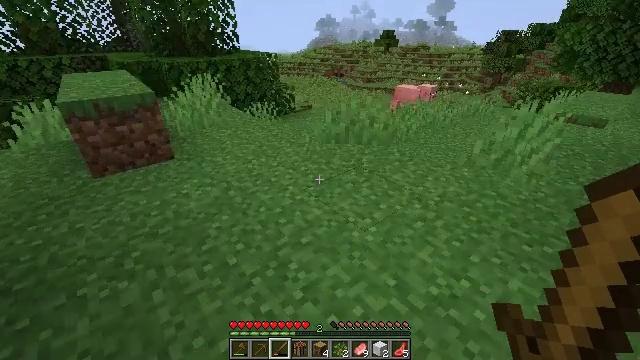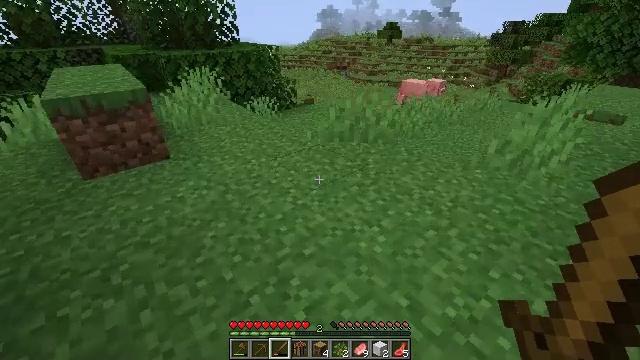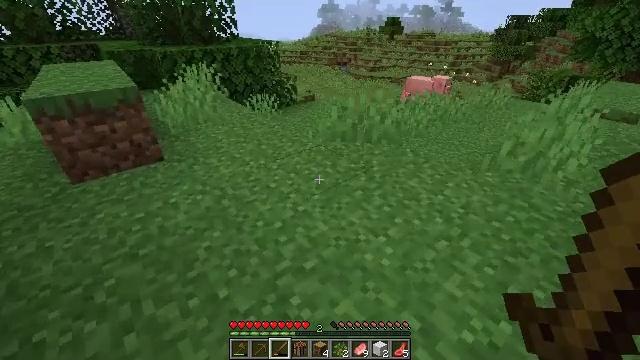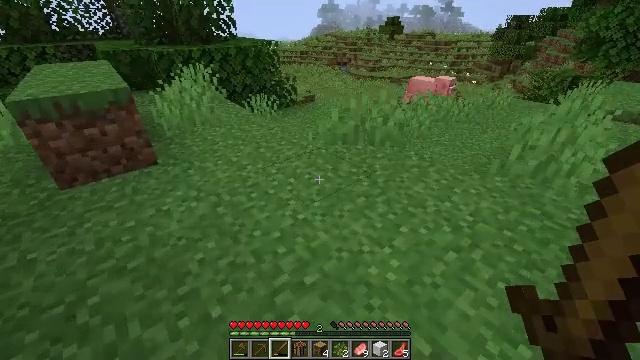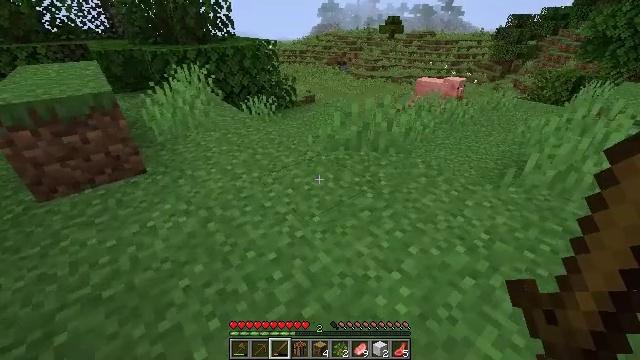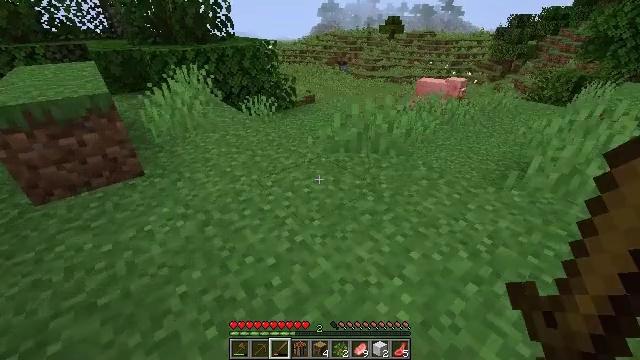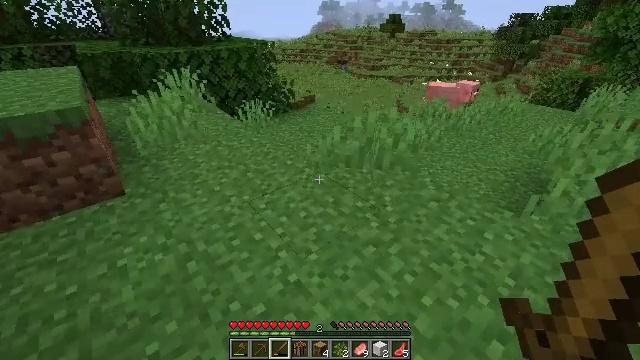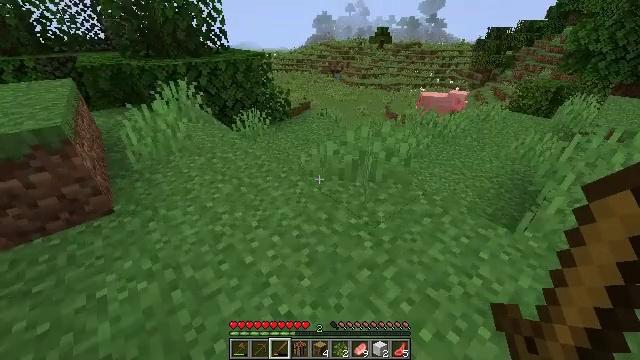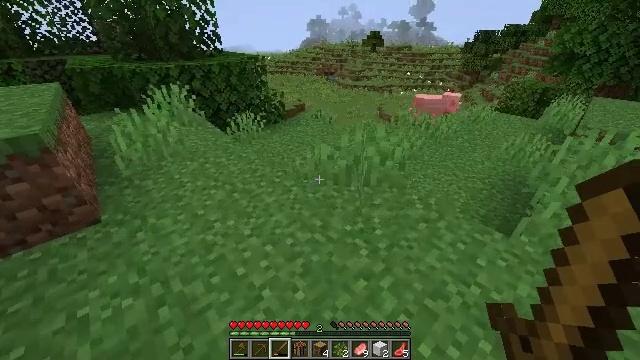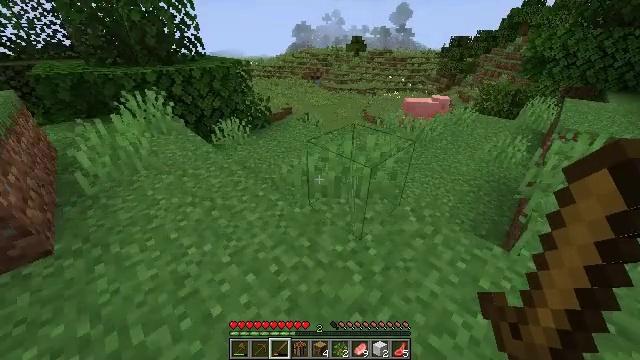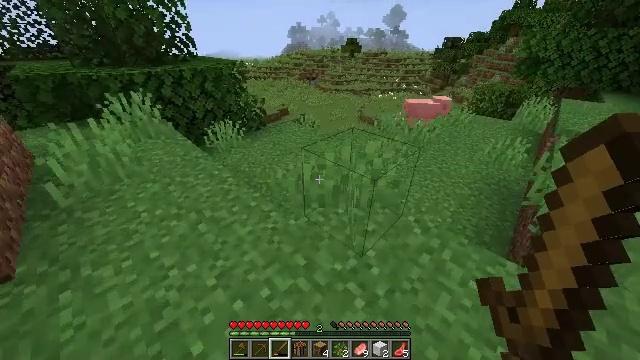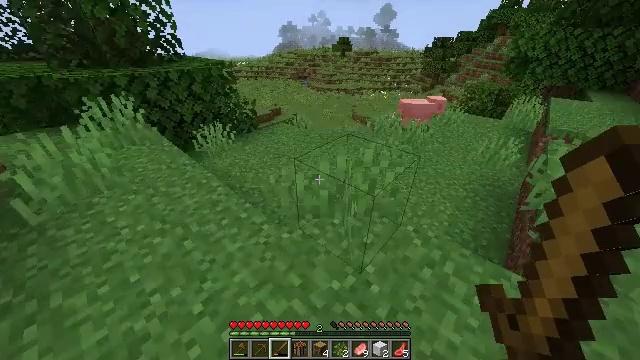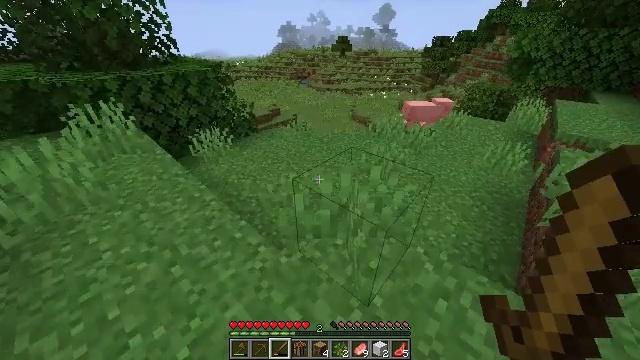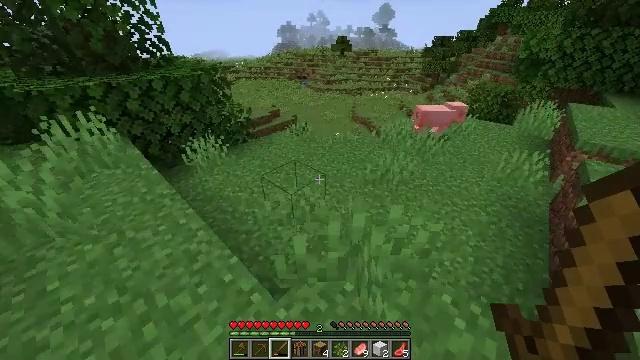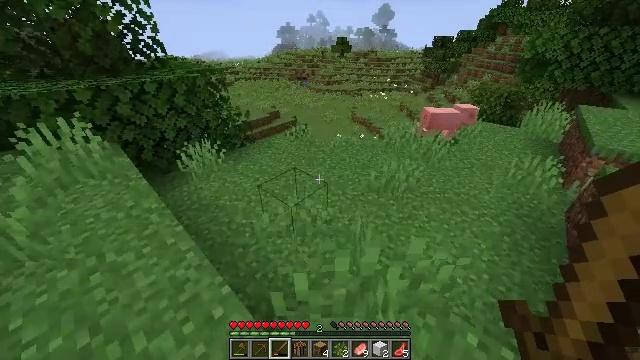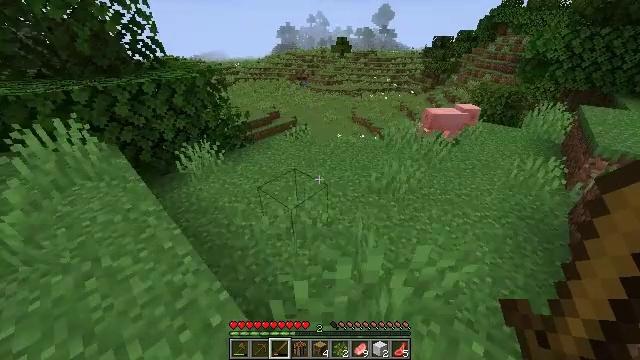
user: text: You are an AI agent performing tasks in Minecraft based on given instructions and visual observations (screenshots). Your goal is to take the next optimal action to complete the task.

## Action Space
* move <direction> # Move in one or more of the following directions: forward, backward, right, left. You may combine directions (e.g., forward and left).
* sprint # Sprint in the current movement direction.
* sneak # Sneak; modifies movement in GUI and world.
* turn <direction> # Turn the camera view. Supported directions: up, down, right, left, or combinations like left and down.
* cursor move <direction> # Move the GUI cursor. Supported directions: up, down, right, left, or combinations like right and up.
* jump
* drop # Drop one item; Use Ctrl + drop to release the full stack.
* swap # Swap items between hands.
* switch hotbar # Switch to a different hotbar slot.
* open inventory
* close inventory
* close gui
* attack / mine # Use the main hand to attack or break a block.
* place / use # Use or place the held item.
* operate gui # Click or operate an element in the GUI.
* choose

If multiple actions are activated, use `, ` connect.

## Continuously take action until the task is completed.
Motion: motion action
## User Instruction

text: Gather azure bluet from the ground.
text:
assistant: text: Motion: move forward, turn down
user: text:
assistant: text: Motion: move forward
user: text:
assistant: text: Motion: move forward
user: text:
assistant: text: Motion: move forward
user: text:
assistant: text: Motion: move forward
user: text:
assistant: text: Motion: move forward, sprint
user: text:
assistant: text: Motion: move forward, sprint, turn right
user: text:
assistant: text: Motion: move forward, sprint, turn right
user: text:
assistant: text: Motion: move forward, sprint, turn right
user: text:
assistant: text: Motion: move forward, sprint, turn right
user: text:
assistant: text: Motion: move forward, sprint, turn right
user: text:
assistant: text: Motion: move forward, sprint
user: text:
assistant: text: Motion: move forward, sprint
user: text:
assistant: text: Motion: move forward, sprint
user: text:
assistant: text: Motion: move forward, sprint
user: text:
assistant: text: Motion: move forward, sprint
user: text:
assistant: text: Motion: move forward
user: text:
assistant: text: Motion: move forward
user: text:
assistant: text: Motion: move forward
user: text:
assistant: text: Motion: move forward
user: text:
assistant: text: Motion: move forward
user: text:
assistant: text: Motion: move forward
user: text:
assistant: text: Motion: move forward
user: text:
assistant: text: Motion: move forward, turn down
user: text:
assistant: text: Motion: move forward
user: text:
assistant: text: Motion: move forward, turn down
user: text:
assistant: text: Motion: move forward
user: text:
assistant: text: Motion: move forward, turn left and down
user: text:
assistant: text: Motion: move forward, turn left and down
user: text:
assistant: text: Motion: move forward, turn left and down